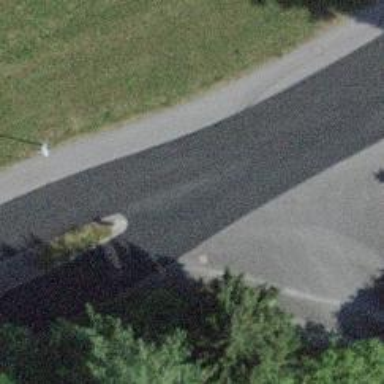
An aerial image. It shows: Residential road with separate sidewalks on both sides.